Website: slack
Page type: billing-address
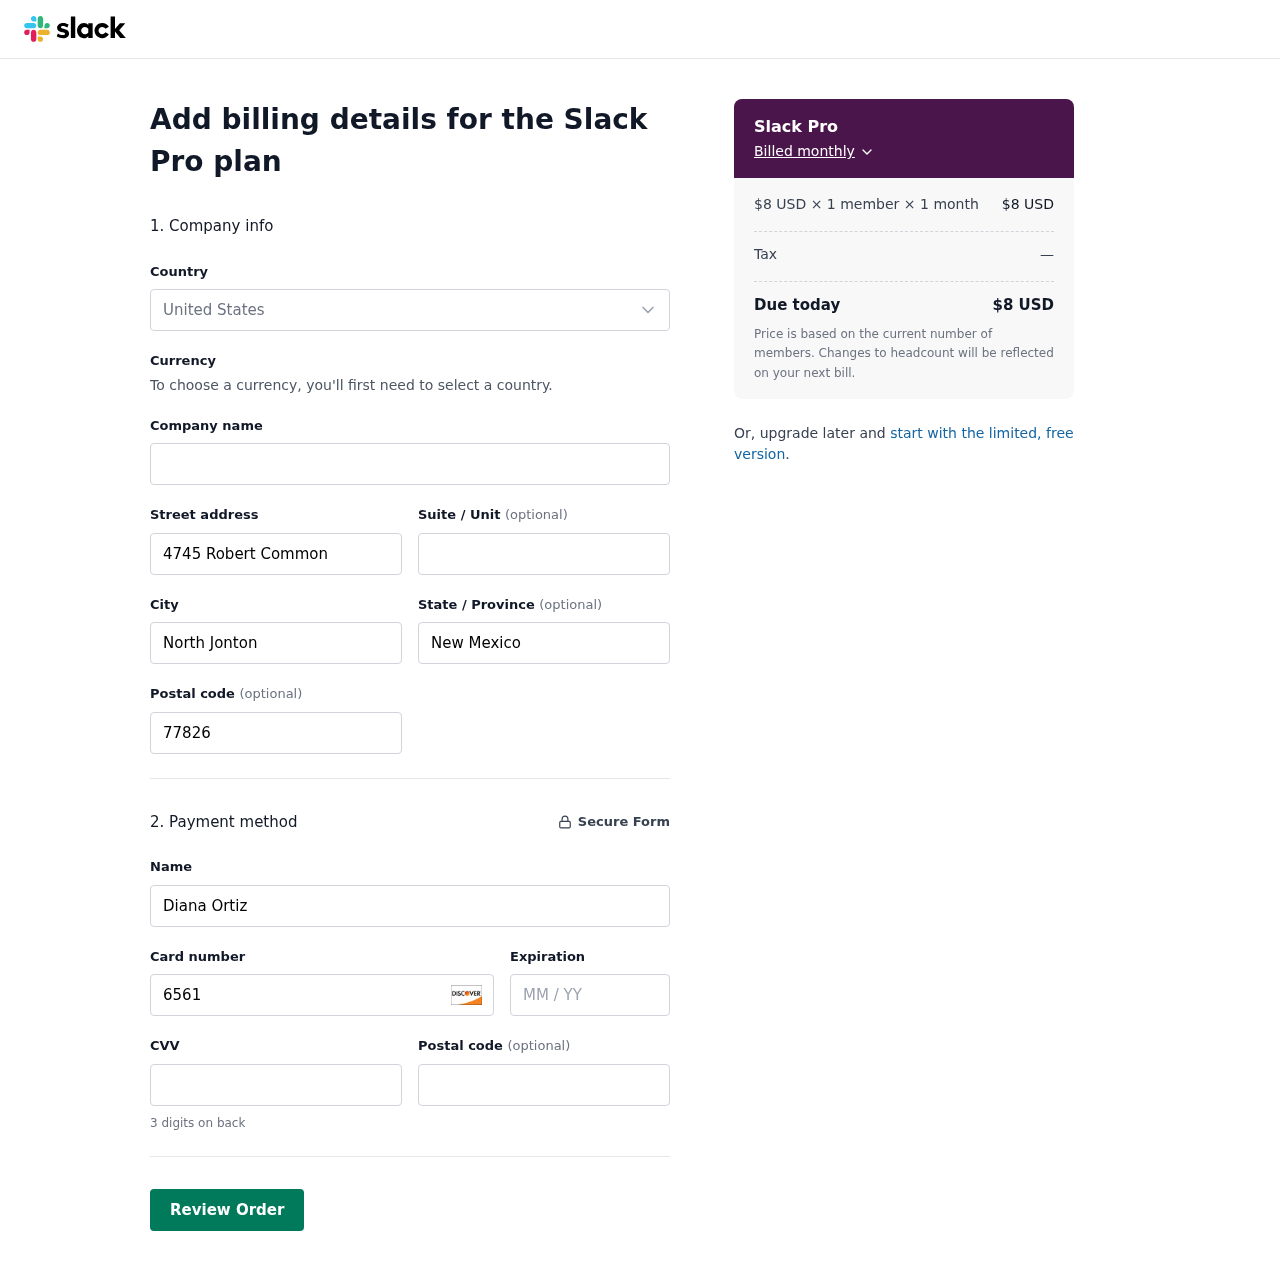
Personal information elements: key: PII_CARD_CVV
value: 817
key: PII_CARD_EXPIRY
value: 08/28
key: PII_CARD_NUMBER
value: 6561 7220 7472 2692
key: PII_CITY
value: North Jonton
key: PII_COUNTRY
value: United States
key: PII_FULLNAME
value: Diana Ortiz
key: PII_POSTCODE
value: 77826
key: PII_STATE
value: New Mexico
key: PII_STREET
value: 4745 Robert Common
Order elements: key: ORDER_PLAN_PRICE
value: $8 USD
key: ORDER_NUM_MEMBERS
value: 1 member
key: ORDER_NUM_MONTHS
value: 1 month
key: ORDER_SUBTOTAL
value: $8 USD
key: ORDER_TAX
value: —
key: ORDER_TOTAL
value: $8 USD